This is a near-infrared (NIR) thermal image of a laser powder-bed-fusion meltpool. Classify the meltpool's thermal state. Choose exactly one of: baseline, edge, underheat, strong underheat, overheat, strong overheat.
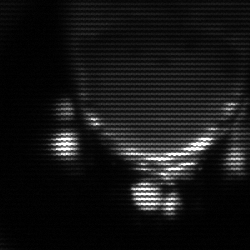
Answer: baseline